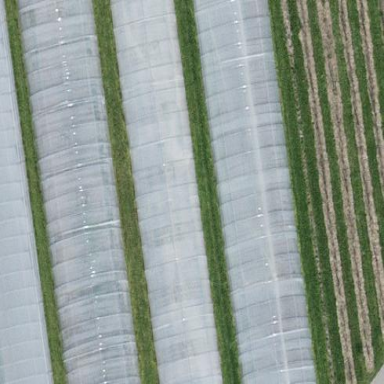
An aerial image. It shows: Greenhouse.